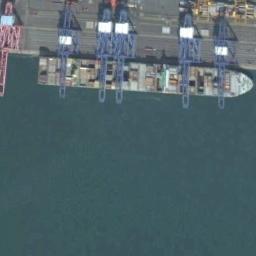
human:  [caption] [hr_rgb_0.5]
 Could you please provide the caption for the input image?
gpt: A ship is beside the dock .

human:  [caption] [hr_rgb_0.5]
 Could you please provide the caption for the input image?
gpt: A green general cargo ship docked at the dock with loading and unloading equipment .

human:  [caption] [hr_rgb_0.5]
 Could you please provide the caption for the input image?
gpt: There is a ship in the blue water on the shore .

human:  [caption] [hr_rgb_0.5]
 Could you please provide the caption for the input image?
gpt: The cargo ship full of containers is docked at the dock and the water is green .

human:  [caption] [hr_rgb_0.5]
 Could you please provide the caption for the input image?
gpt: The ship is at the harbor .